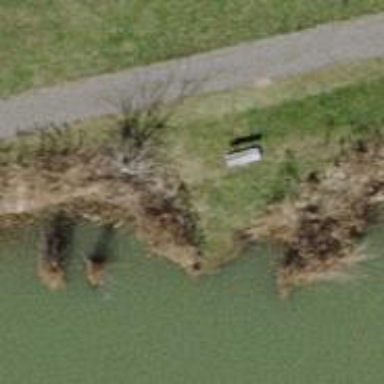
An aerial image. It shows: Bench for seating.